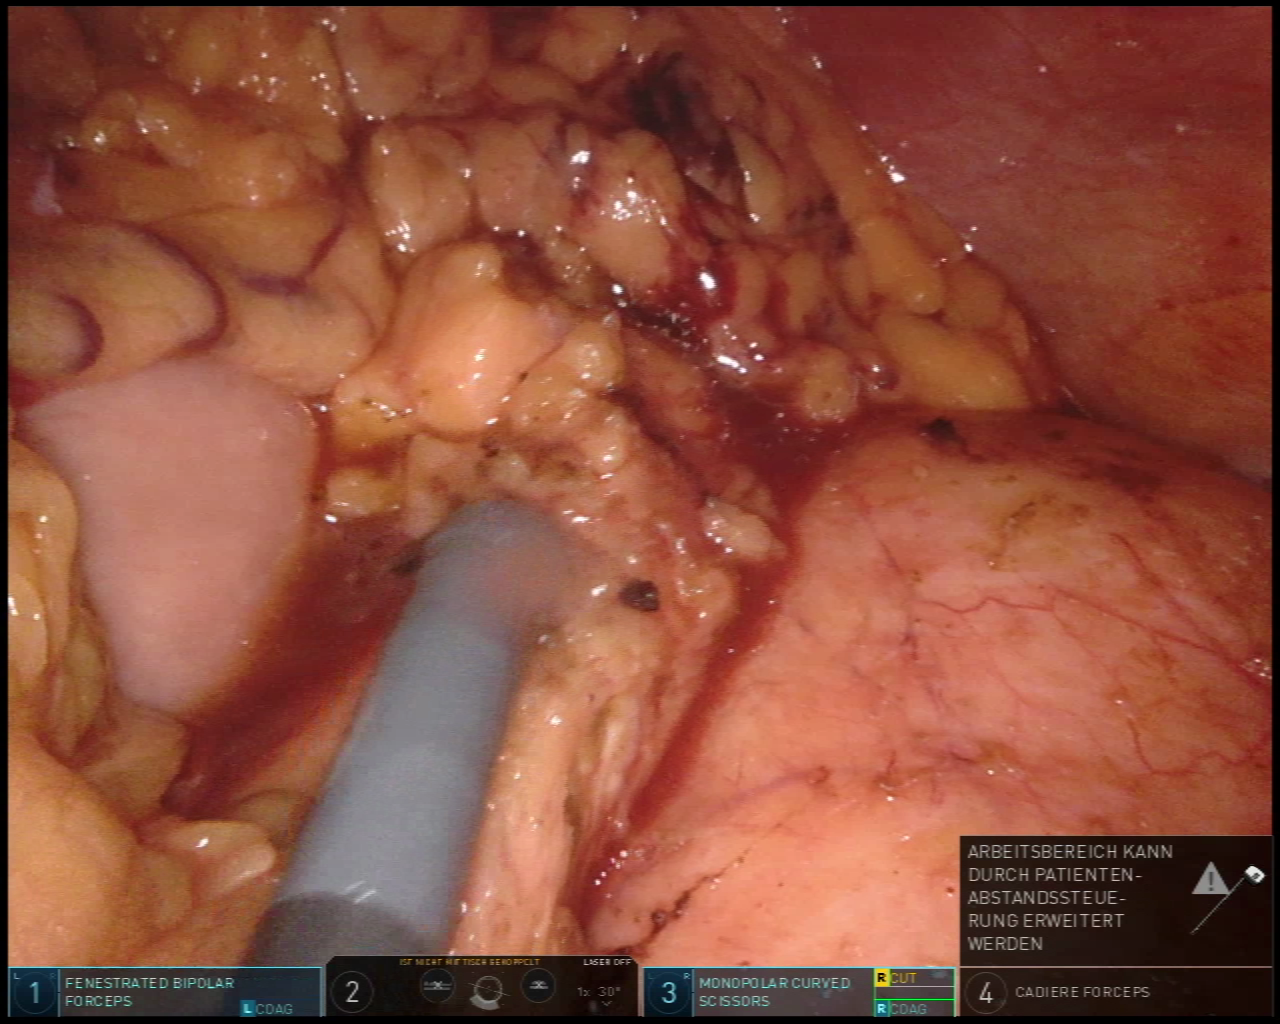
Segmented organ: stomach
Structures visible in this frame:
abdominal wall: yes
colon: no
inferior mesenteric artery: no
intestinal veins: no
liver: no
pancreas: yes
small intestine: no
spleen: no
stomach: yes
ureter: no
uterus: no
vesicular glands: no